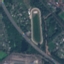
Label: Highway